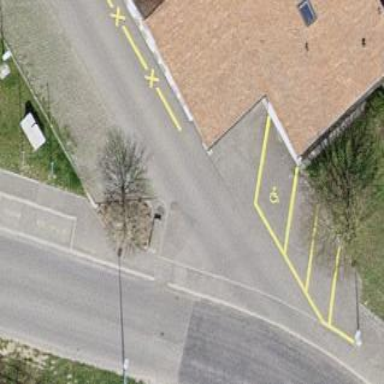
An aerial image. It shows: Parking area.